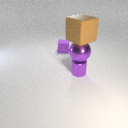
small purple metal cylinder below large brown rubber cube